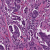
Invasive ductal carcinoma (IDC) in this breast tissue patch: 1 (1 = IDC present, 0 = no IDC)